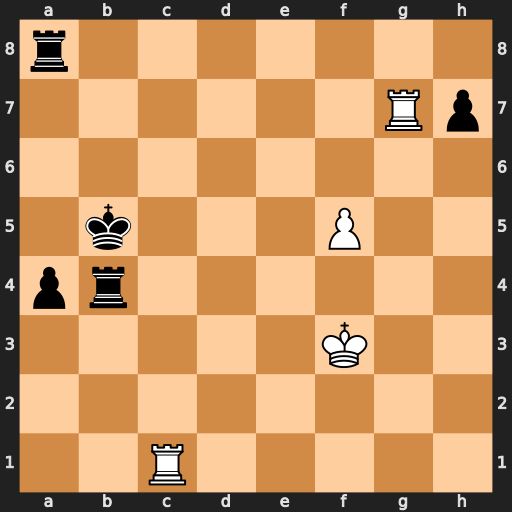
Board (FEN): r7/6Rp/8/1k3P2/pr6/5K2/8/2R5
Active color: w
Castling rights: -
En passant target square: -
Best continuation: Rb7+ Ka5 Rc5+ Ka6 Rxb4